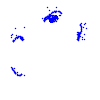
Particle: kaon